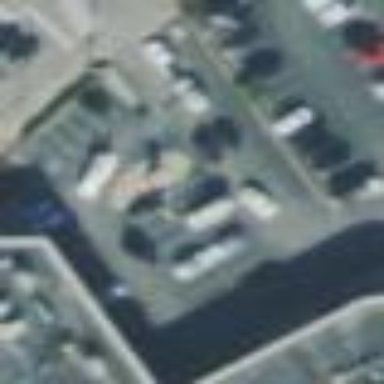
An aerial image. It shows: Parking area with surface.